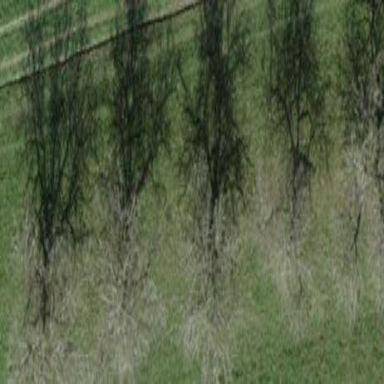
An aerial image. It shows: Orchard.